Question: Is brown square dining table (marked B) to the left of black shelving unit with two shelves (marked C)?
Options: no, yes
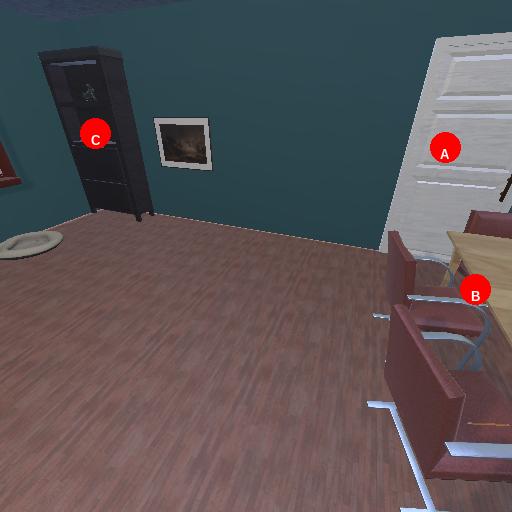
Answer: no